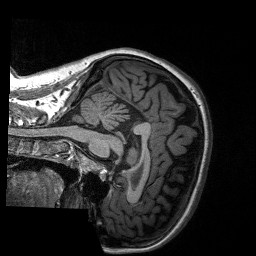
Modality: T1w
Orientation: sagittal
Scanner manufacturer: siemens
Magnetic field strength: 3 T
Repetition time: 2.3 s
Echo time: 0.00226 s